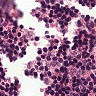
Metastatic tissue present: no